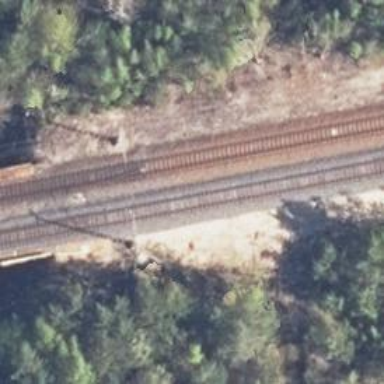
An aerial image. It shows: Rail on embankment with electrified contact lines.